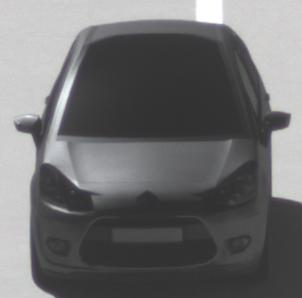
Make: Citroen
Model: C3 1.1
Detailed model: C3 (II)
Model produced from: 2010/01
Model produced until: 2012/03
Doors: 5
Color: gray
Road condition: dry road
Daytime: midday
Contrast: high contrast